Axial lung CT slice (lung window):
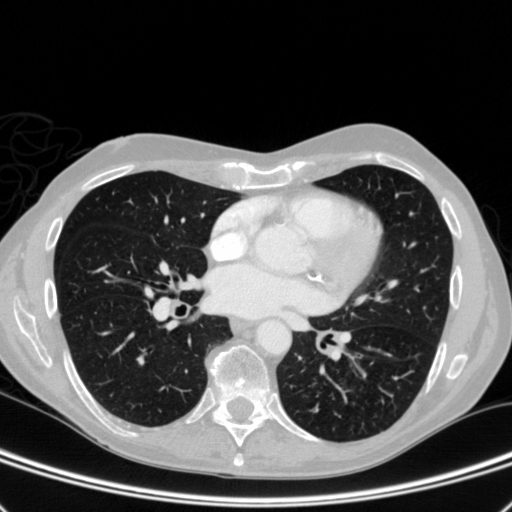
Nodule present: no